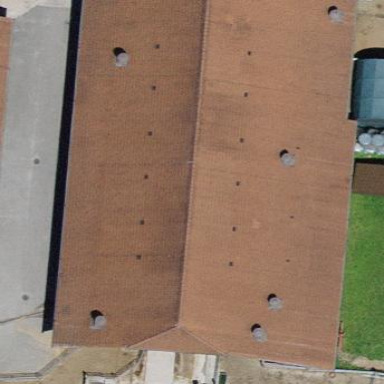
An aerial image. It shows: Building with half-hipped roof.